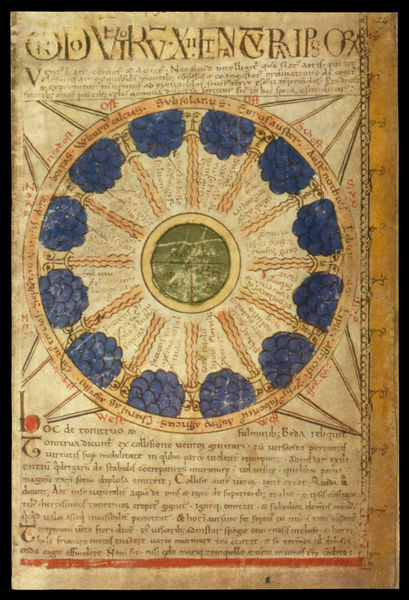
Titel: Liber Floridus
Künstler: Lambert von St. Omer
Standort: Herstellungsort: St. Omer (EU - F - Artois)
Institution: Gent, Universitätsbibliothek,
Schlagwörter: blau, grün, rot, malerei, bild, erde, sonne, blatt, kreis, rund, trauben, schrift, linien, buch, linie, geld, seite, initiale, überschrift, zentrum, zeile, latein, kalender, latei, manuscript